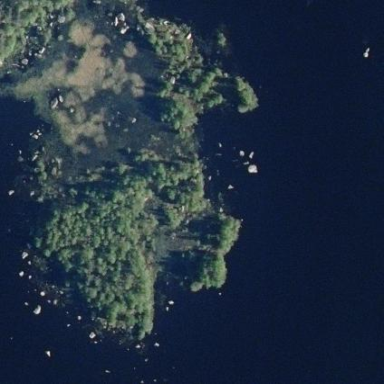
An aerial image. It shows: Islet.